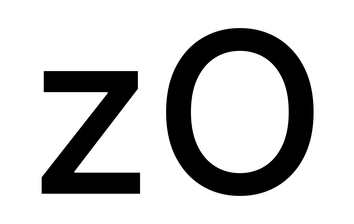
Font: Inter_Medium